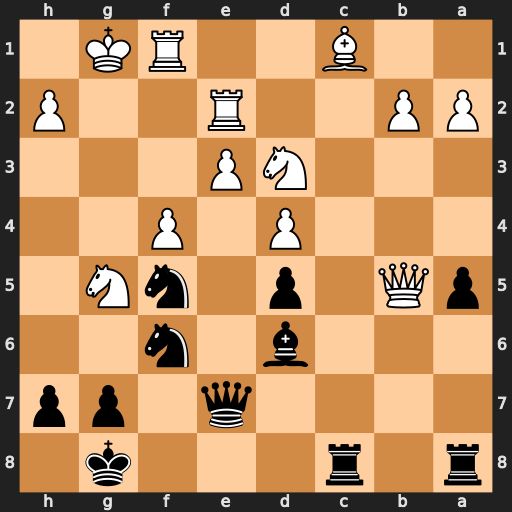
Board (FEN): r1r3k1/4q1pp/3b1n2/pQ1p1nN1/3P1P2/3NP3/PP2R2P/2B2RK1
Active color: b
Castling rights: -
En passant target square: -
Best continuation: Nxd4 exd4 Qxe2